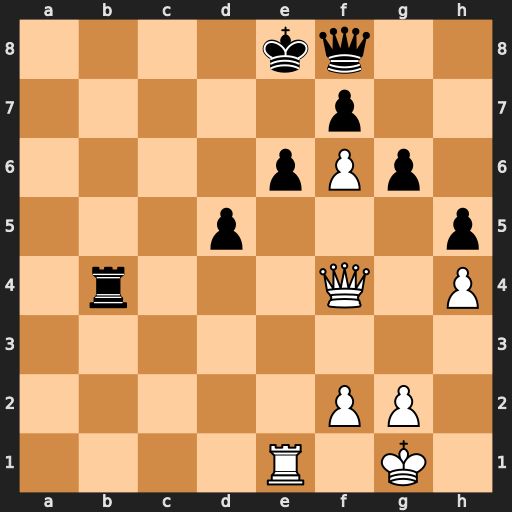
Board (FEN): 4kq2/5p2/4pPp1/3p3p/1r3Q1P/8/5PP1/4R1K1
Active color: w
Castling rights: -
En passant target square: -
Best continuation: Qc7 Rc4 Qb8+ Kd7 Qxf8